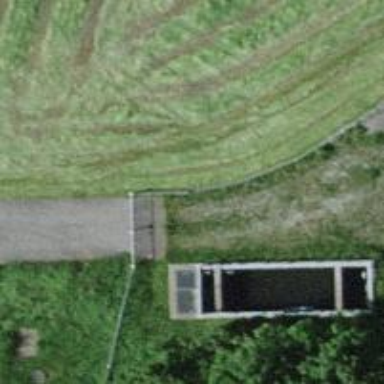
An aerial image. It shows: Gate.